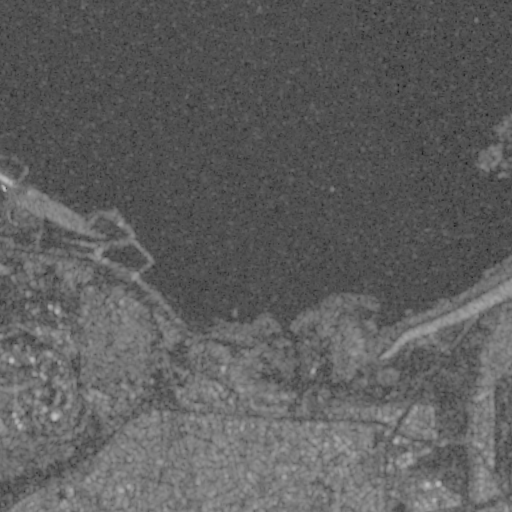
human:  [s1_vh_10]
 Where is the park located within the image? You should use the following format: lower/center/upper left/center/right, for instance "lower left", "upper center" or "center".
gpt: The park is located in the lower of the image.
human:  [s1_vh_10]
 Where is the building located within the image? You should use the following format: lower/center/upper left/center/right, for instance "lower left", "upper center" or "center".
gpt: The building is located in the lower of the image.
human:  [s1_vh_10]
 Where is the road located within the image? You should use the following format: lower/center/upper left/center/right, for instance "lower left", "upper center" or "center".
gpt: There is no road in the image.

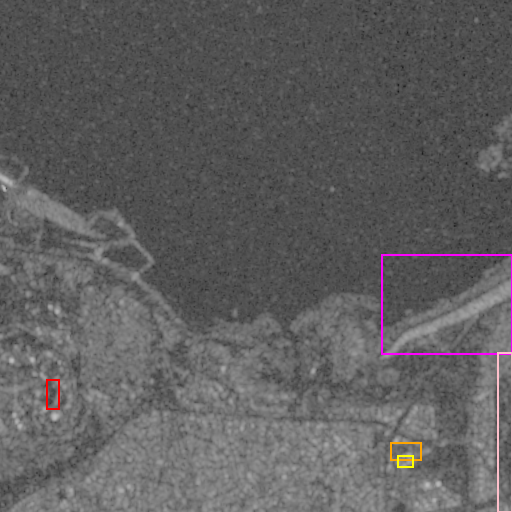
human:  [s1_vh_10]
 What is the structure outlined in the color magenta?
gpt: The structure outlined in magenta is a dam.
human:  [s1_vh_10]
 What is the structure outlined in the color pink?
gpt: The structure outlined in pink is a park.
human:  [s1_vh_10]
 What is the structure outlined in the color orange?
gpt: The structure outlined in orange is a parking lot.
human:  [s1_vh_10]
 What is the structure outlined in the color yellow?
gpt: The structure outlined in yellow is a building.
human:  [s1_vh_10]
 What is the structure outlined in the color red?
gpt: The structure outlined in red is a building.
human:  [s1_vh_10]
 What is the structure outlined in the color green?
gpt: There is no green outline.